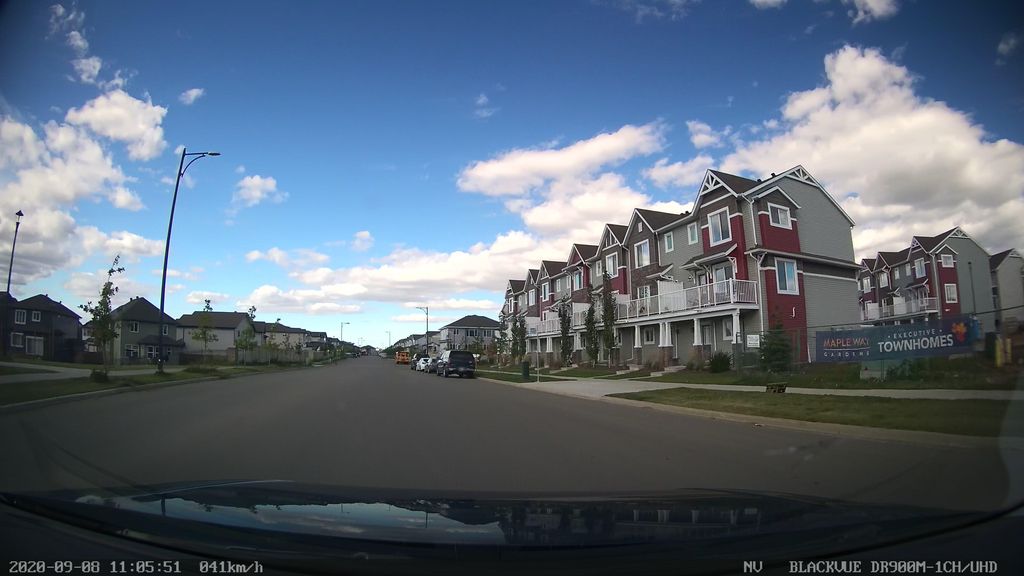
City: edmonton